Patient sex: M
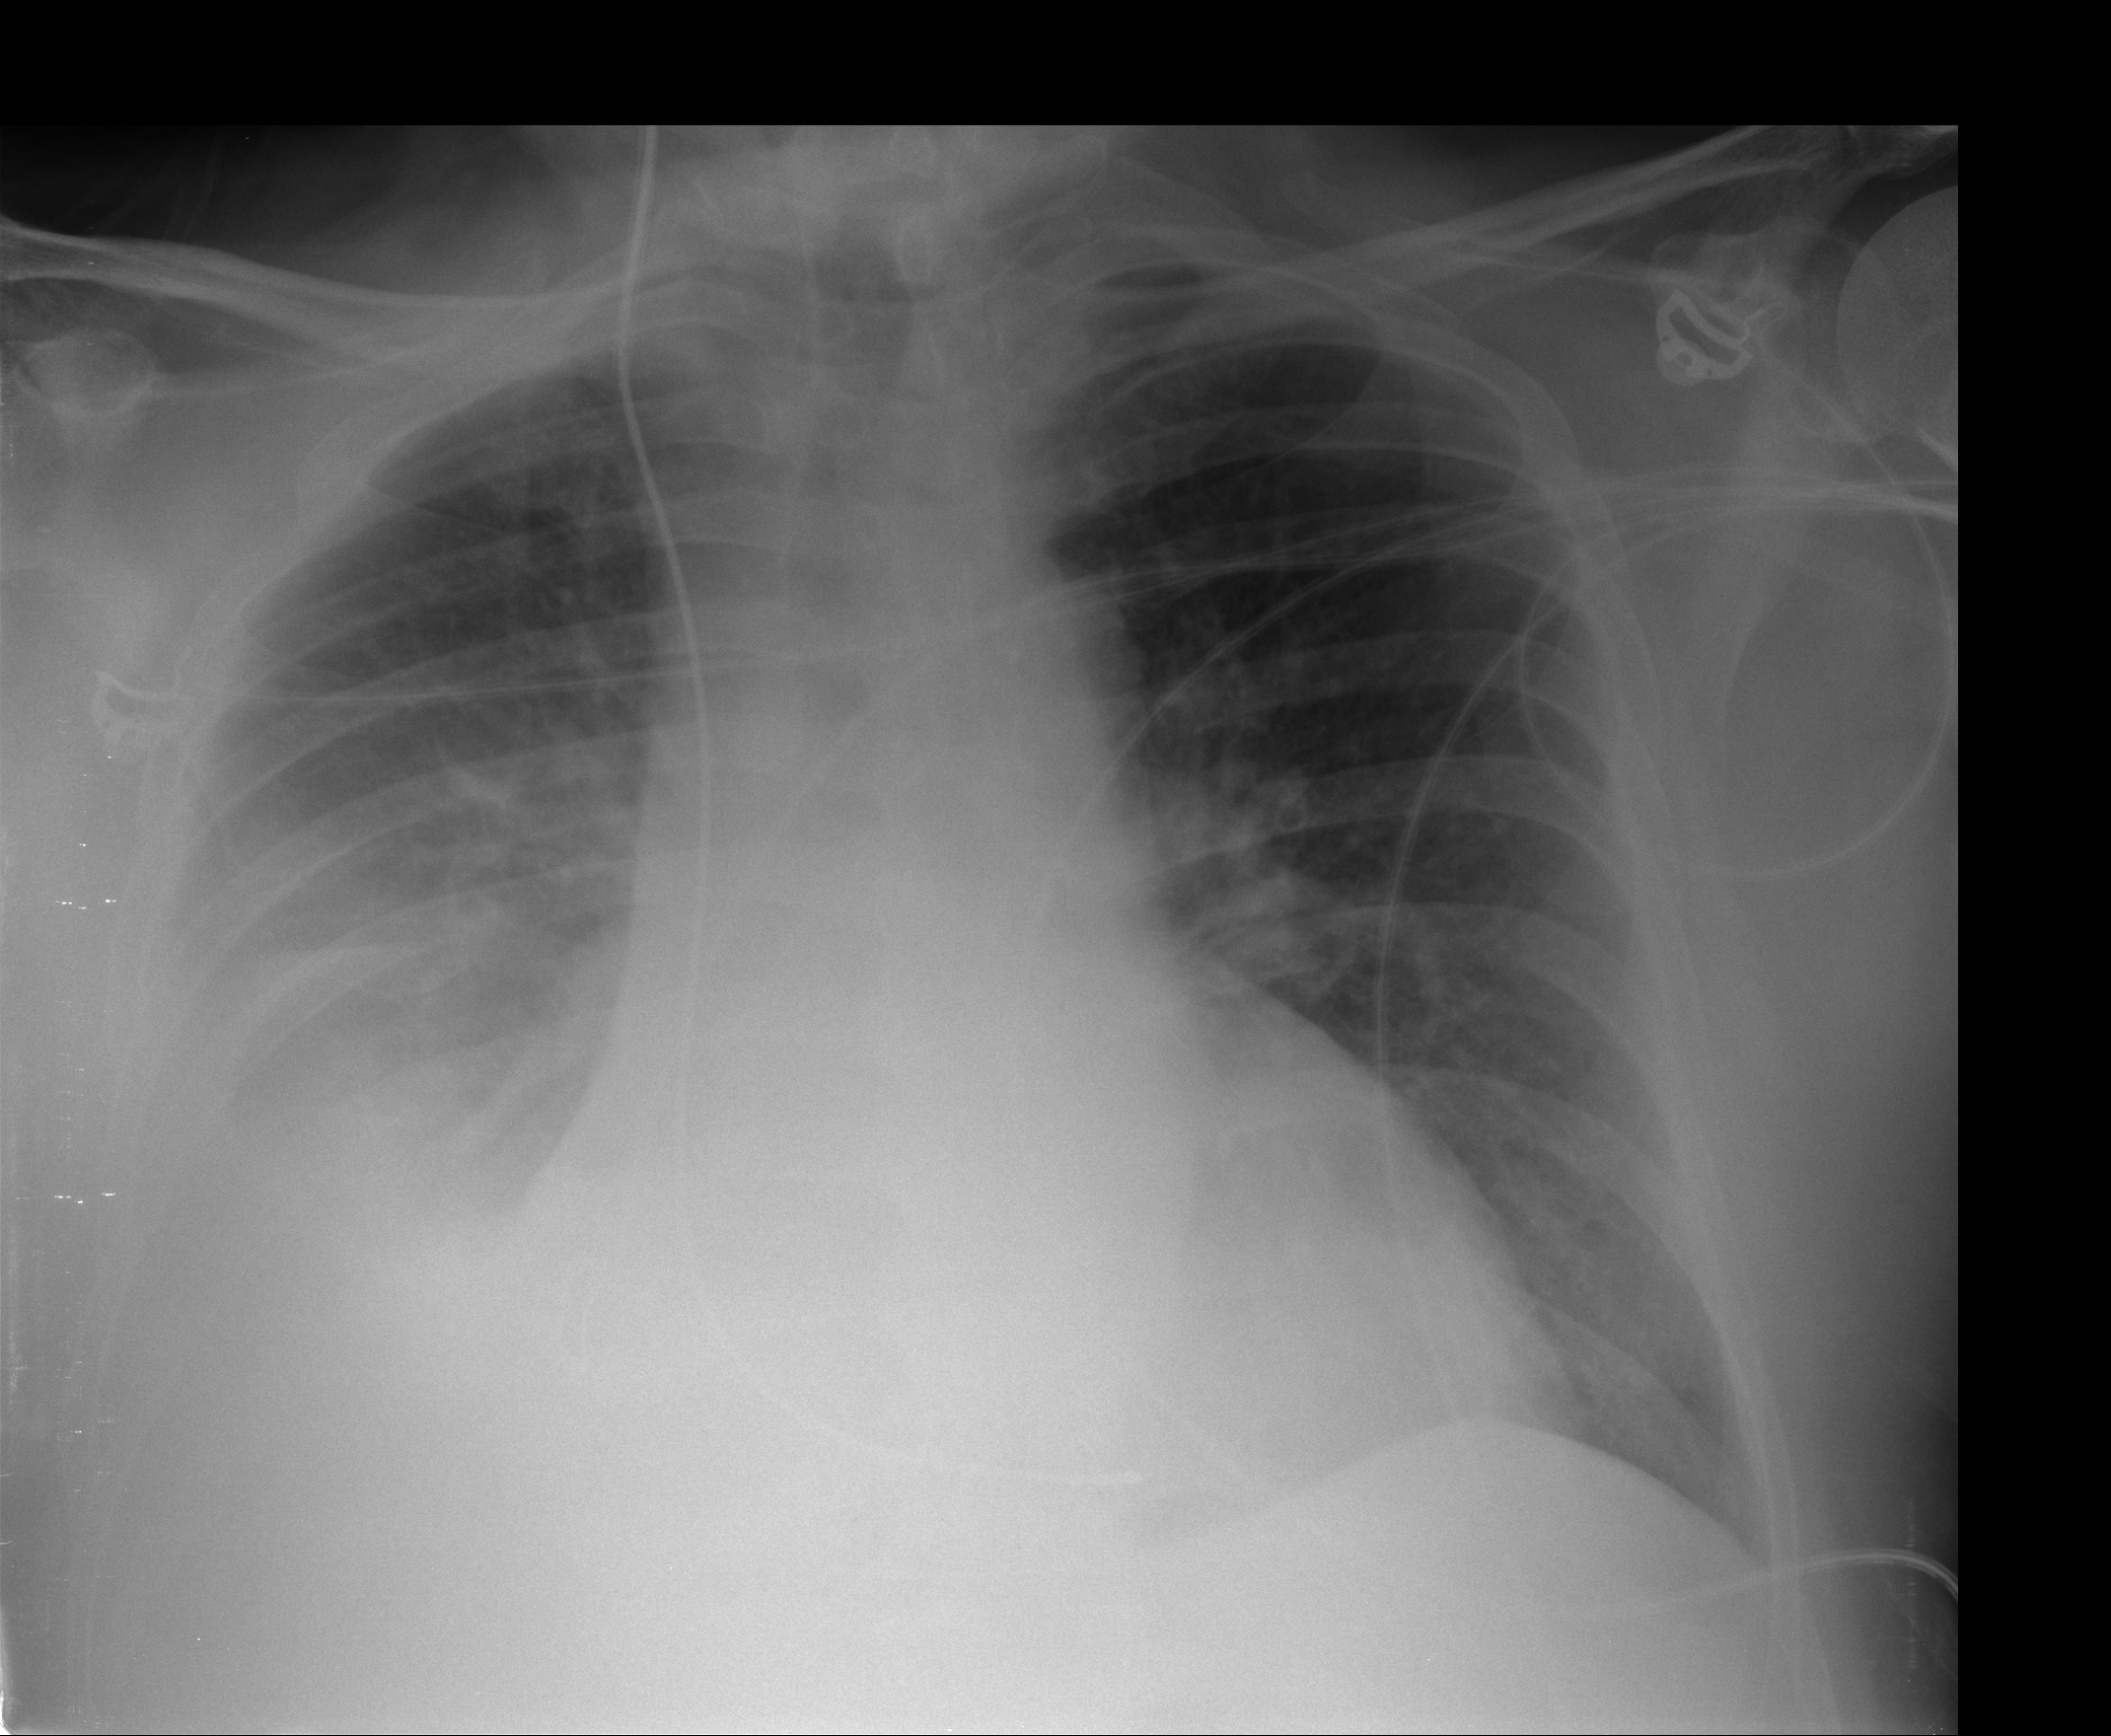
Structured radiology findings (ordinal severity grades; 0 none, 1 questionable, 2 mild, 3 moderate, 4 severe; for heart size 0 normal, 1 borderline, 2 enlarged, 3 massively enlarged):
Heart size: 2
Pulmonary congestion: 1
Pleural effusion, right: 3
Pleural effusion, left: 0
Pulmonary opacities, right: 0
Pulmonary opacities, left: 0
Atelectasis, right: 3
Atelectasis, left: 0